定义：如果一个三角形有两个内角的差为$90^\circ$，那么这样的三角形叫做“准直角三角形”。

【新知理解】

（1）\textcircled{1}若$\angle A = 60^\circ$，$\angle B = 15^\circ$，则$\triangle ABC$  “准直角三角形”；（填“是”或“不是”）

\textcircled{2}已知$\triangle ABC$是“准直角三角形”，且$\angle C > 90^\circ$，$\angle A = 40^\circ$，则$\angle B$的度数为 \underline{\quad}。

【新知运用】

（2）如图\textcircled{1}，在$\text{Rt}\triangle ABC$中，$\angle ACB = 90^\circ$，$BD$是$\triangle ABC$的角平分线。求证：$\triangle ABD$是“准直角三角形”；

（3）如图\textcircled{2}，在$\text{Rt}\triangle ABC$中，$\angle ACB = 90^\circ$，$AB = 6$，$BC = 2$，点$D$在$AC$边上，若$\triangle ABD$是“准直角三角形”，求$CD$的长；

【新知拓展】

（4）如图\textcircled{3}，在四边形$ABCD$中，$CD = CB$，$\angle ABD = \angle BCD$，$AB = 6$，$BD = 8$，且$\triangle ABC$是“准直角三角形”，求$AC$的长，请直接写出答案。

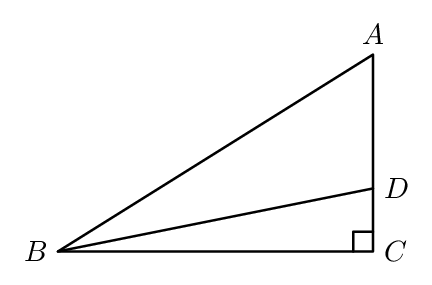
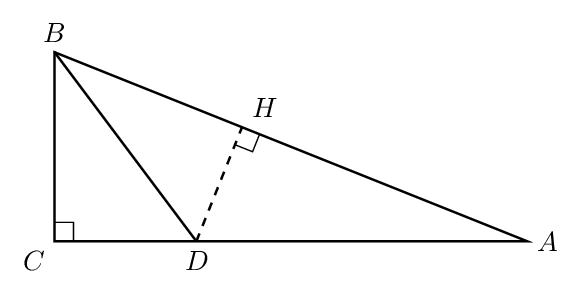
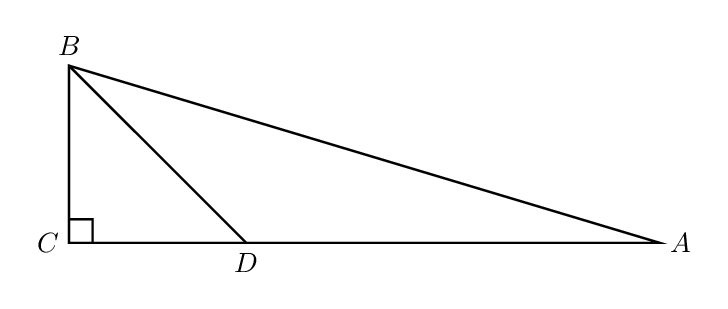
【解答】
【答案】（1）\textcircled{1}是，\textcircled{2}$10^\circ$或$25^\circ$；（2）证明见解析；（3）$CD = \sqrt{2}$或$\dfrac{\sqrt{2}}{2}$；（4）$AC = 6\sqrt{5}$或$2\sqrt{35}$

【分析】（1）\textcircled{1}根据三角形内角和定理求解即可；\textcircled{2}根据三角形内角和定理求解即可；

（2）根据三角形角平分线的性质，得到$\angle ABD = \angle CBD$，通过三角形外角性质和三角形和差关系即可求解；

（3）根据题意可分为两种情况；当$\angle BDA - \angle DBA = 90^\circ$时，过点$D$作$DH \perp AB$于$H$，结合勾股定理求解；当$\angle BDA - \angle A = 90^\circ$时，利用三角函数、结合相似三角形的判定和性质求解即可；

（4）过点$C$作$CF \perp BD$于$F$，$CE \perp AB$，交$AB$的延长线于$E$，设$\angle ABD = \angle BCD = 2x$，根据$CF \perp BD$和$CE \perp AB$可得$CE = CF$，证明$\text{Rt}\triangle BCE \cong \text{Rt}\triangle BCF$，可得$BE = BF$，进而分情况讨论求解；当$\angle ABC - \angle ACB = 90^\circ$时和$\angle ABC - \angle BAC = 90^\circ$时，分别求出$AC$的长即可；

【详解】解：（1）\textcircled{1}若$\angle A = 60^\circ$，$\angle B = 15^\circ$，

则$\angle C = 180^\circ - \angle B - \angle A = 180^\circ - 60^\circ - 15^\circ = 105^\circ$，

$\because \angle C - \angle B = 105^\circ - 15^\circ = 90^\circ$

$\therefore \triangle ABC$是“准直角三角形”

\textcircled{2}已知$\triangle ABC$是“准直角三角形”，

$\because \angle A = 40^\circ$且$\angle C > 90^\circ$，

若$\angle C - \angle A = 90^\circ$，

则$\angle C = 130^\circ$

则$\angle B = 10^\circ$；

若$\angle C - \angle B = 90^\circ$，

$\angle C + \angle B + \angle A = 180^\circ$，

则$\angle B = 25^\circ$

故$\angle B$的度数为$10^\circ$或$25^\circ$

（2）$\because$在$\text{Rt}\triangle ABC$中，$\angle ACB = 90^\circ$，$BD$是$\triangle ABC$的角平分线，

$\therefore \angle ABD = \angle CBD$，$\angle ABC + \angle A = 90^\circ$

$\therefore \angle BDC = \angle ABD + \angle A$，

$\therefore \angle ADB = 180^\circ - \angle BDC = 90^\circ + \angle ABD$

$\therefore \angle ADB - \angle ABD = 90^\circ$

$\triangle ABD$是“准直角三角形”

（3）当$\angle BDA - \angle DBA = 90^\circ$时，如图，过点$D$作$DH \perp AB$于$H$，

在$\text{Rt}\triangle ABC$中，$\angle ACB = 90^\circ$，$AB = 6$，$BC = 2$，

$\therefore AC = \sqrt{AB^2 - BC^2} = \sqrt{6^2 - 2^2} = 4\sqrt{2}$，

$\because \angle BDA - \angle DBA = 90^\circ$，$\angle BDA = \angle DBC + \angle C = \angle DBC + 90^\circ$，

$\therefore \angle DBA = \angle DBC$，

$\because DH \perp AB$，$DC \perp BC$，

$\therefore DH = DC$，

$\because \sin A = \dfrac{DH}{AD} = \dfrac{BC}{AB} = \dfrac{1}{3}$，

$\therefore DH = \dfrac{1}{3}AD = DC$，

$\therefore DC = \dfrac{1}{4}AC = \sqrt{2}$，

当$\angle BDA - \angle A = 90^\circ$时，

$\because \angle BDA - \angle A = 90^\circ$，

$\angle BDA = \angle DBC + \angle C = \angle DBC + 90^\circ$，

$\therefore \angle A = \angle DBC$，

$\because \angle C = \angle C$，

$\therefore \triangle BCD \backsim \triangle ACB$，

$\therefore \dfrac{BC}{AC} = \dfrac{CD}{BC}$，

$\dfrac{2}{4\sqrt{2}} = \dfrac{CD}{2}$，

$\therefore CD = \dfrac{\sqrt{2}}{2}$，

综上所述，$CD = \sqrt{2}$或$\dfrac{\sqrt{2}}{2}$

（4）过点$C$作$CF \perp BD$于$F$，$CE \perp AB$，交$AB$的延长线于$E$，

设$\angle ABD = \angle BCD = 2x$，

$\because BC = CD$，$CF \perp BD$，

$\therefore \angle CBD = \angle CBE = 90^\circ - x$，

$BF = DF = 4$，

$\because CF \perp BD$，$CE \perp AB$，

$\therefore CE = CF$，

$\because BC = BC$

$\therefore \text{Rt}\triangle BCE \cong \text{Rt}\triangle BCF(\text{HL})$，

$BE = BF = 4$，

当$\angle ABC - \angle ACB = 90^\circ$，

$\because \angle ABC - \angle AEC = \angle BCE$，

$\therefore \angle BCA = \angle BCE$，

由（3）得：$\dfrac{AC}{CE} = \dfrac{AB}{BE} = \dfrac{3}{2}$，

设$AC = 3a$，$CE = 2a$，则$AE = \sqrt{(3a)^2 - (2a)^2} = \sqrt{5}a$，

$AE = AB + BE = 6 + 4 = 10$，则$a = 2\sqrt{5}$

则$AC = 3 \times (2\sqrt{5}) = 6\sqrt{5}$；

当$\angle ABC - \angle BAC = 90^\circ$时，

$\because \angle ABC - \angle AEC = \angle BCE$，

$\therefore \angle BAC = \angle BCE$，

$\because \angle E = \angle E = 90^\circ$，

$\therefore \triangle BCE \backsim \triangle CAE$，

$\therefore \dfrac{CE}{AE} = \dfrac{BE}{CE}$

$CE = \sqrt{40}$，

$AC = \sqrt{AE^2 + CE^2} = \sqrt{100 + 40} = 2\sqrt{35}$

故$AC$的长为$AC = 6\sqrt{5}$或$2\sqrt{35}$

【点睛】本题考查了全等三角形的判定和性质、相似三角形的判定和性质、解直角三角形、勾股定理和三角形内角和定理，灵活运用所学知识求解是解决本题的关键.
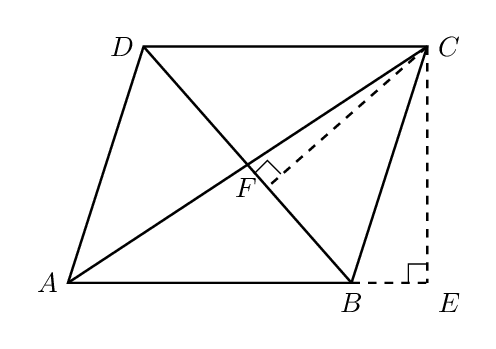
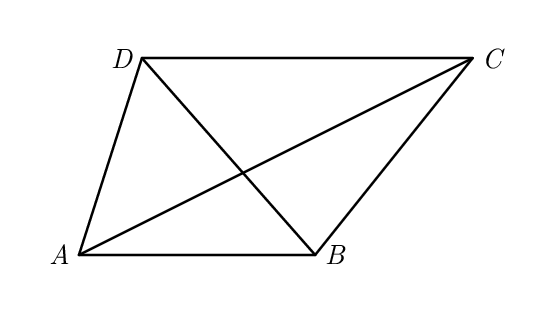